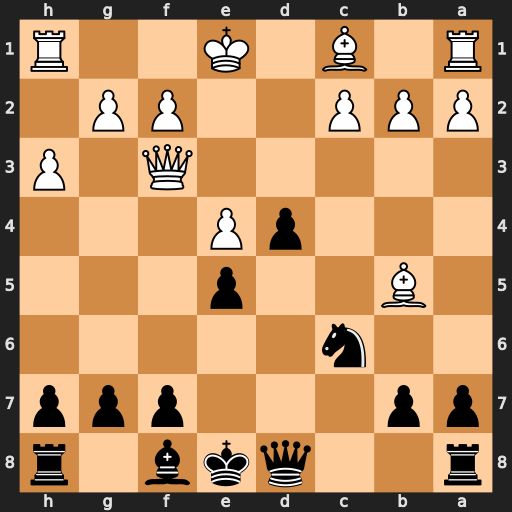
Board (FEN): r2qkb1r/pp3ppp/2n5/1B2p3/3pP3/5Q1P/PPP2PP1/R1B1K2R
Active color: b
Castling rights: KQkq
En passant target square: -
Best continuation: Qa5+ Bd2 Qxb5